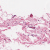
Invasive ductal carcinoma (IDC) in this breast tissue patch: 0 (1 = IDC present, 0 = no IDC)